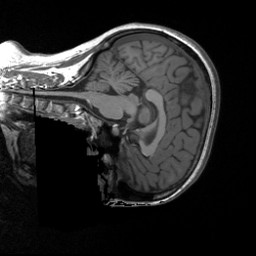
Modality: T1w
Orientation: sagittal
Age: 29
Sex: female
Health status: healthy
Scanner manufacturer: siemens
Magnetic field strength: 3 T
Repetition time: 1.9 s
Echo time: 0.00252 s